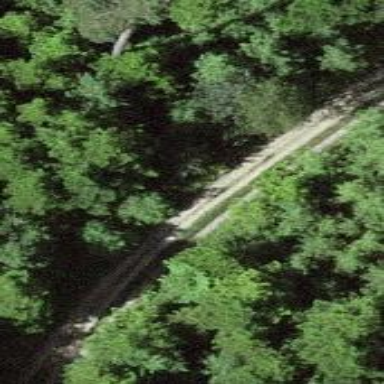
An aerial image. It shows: Gravel track with grade2 tracktype.